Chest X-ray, PA view. Patient: 32 years old, sex F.
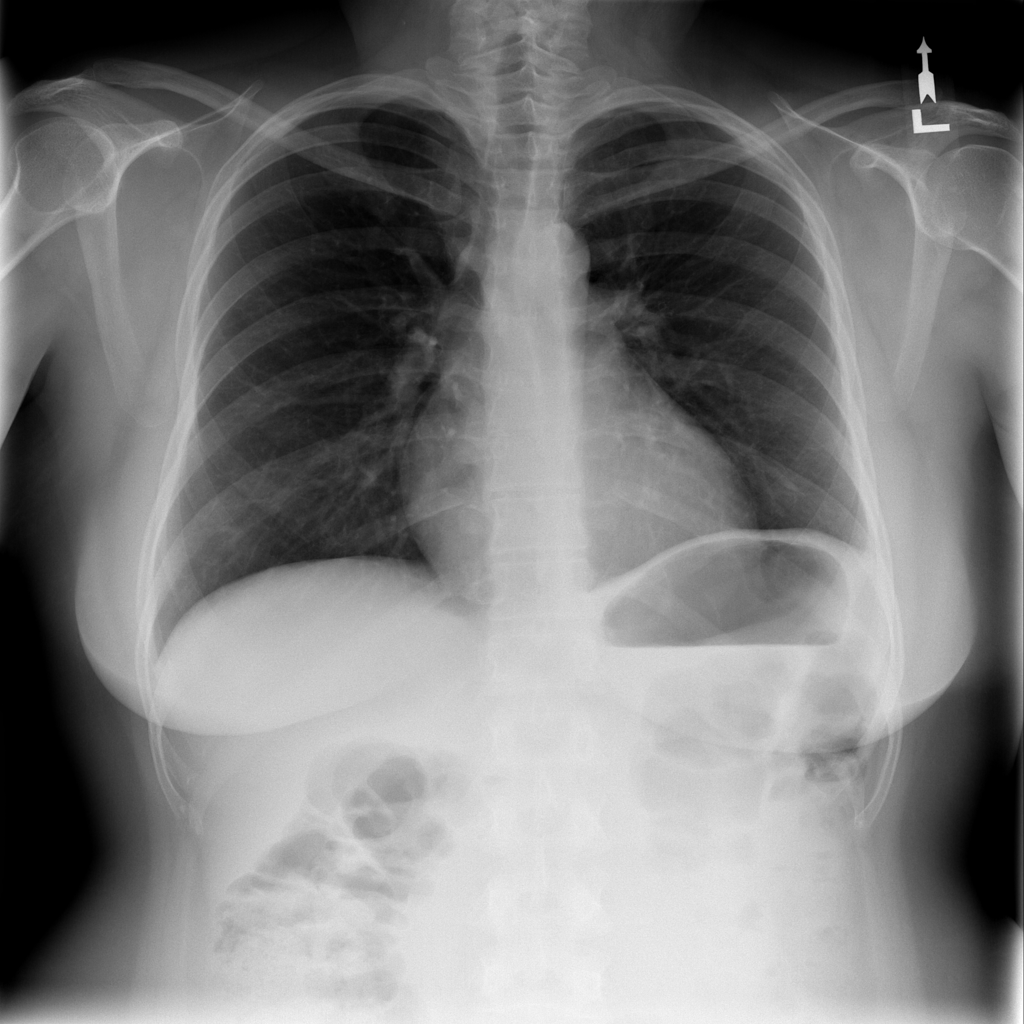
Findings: Atelectasis